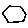
Label: hexagon